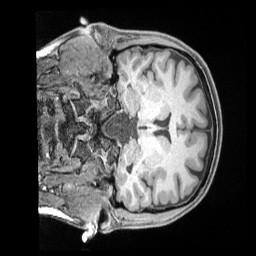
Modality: T1w
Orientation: coronal
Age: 32
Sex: female
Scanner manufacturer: siemens
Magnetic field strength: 3 T
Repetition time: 2 s
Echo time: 0.00211 s